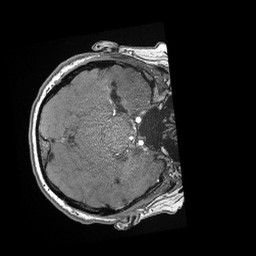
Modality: angio
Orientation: axial
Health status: ill
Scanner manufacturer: siemens
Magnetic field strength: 3 T
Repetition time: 0.02 s
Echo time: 0.0033 s